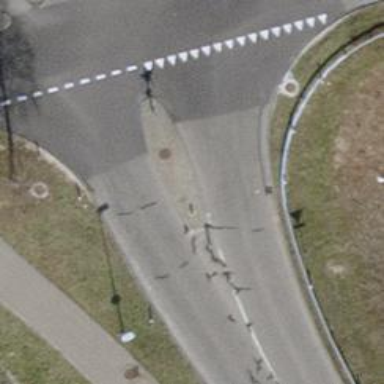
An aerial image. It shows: Traffic calming island.